Field crop: maize
Growth stage: 2
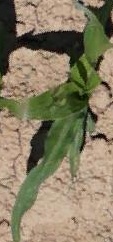
Species: maize